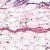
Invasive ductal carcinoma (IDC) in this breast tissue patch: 0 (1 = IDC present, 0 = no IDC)